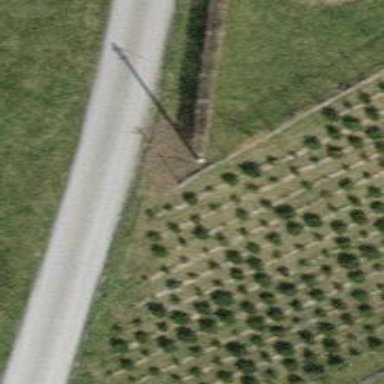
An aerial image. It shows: Minor power line.